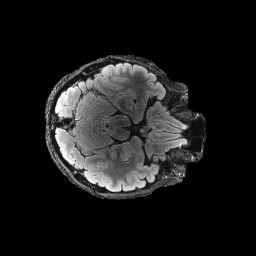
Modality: FLAIR
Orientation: axial
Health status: ill
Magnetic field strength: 3 T